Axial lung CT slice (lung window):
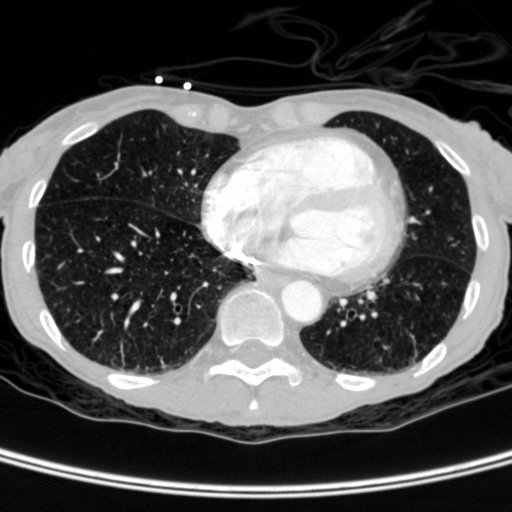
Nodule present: no